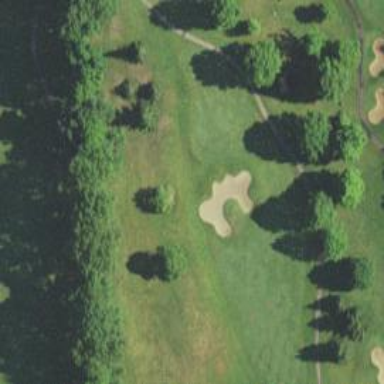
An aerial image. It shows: Golf fairway surrounded by grass.